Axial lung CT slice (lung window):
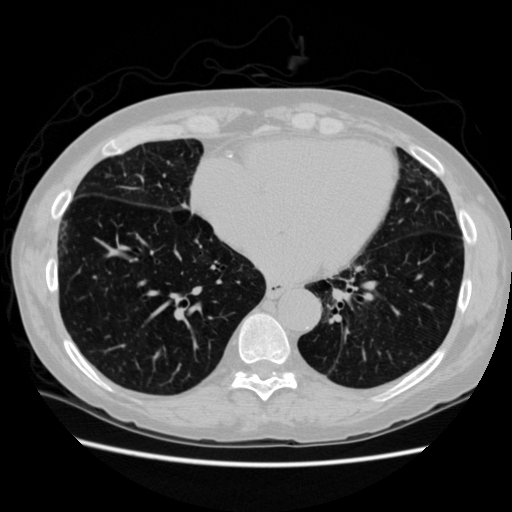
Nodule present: no